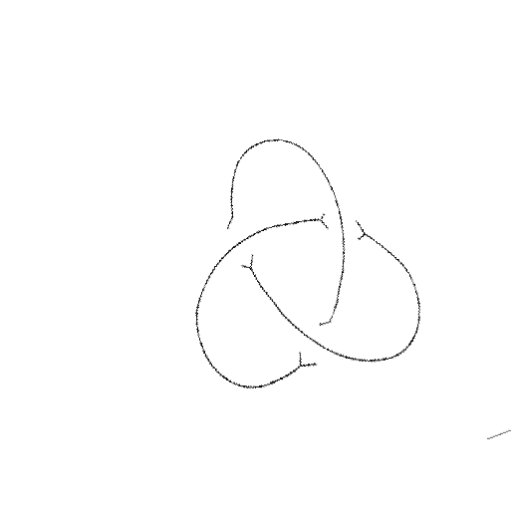
Crossing number: 3